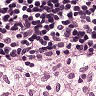
Metastatic tissue present: no